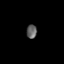
Tissue: lung
Cell type: Epithelial cells
Senescence score: 0.2201
Nuclear area (px): 141
Mean DAPI intensity: 95.61